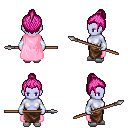
a pixel art fantasy rpg character, female body template, dark elf, purple skin, pink cape, robe skirt, pink short topknot hairstyle, white cloth bracers, white slippers, spear, four views (front, back, left, right), 2x2 character sprite sheet, small pixel art, hard edges, no anti-aliasing